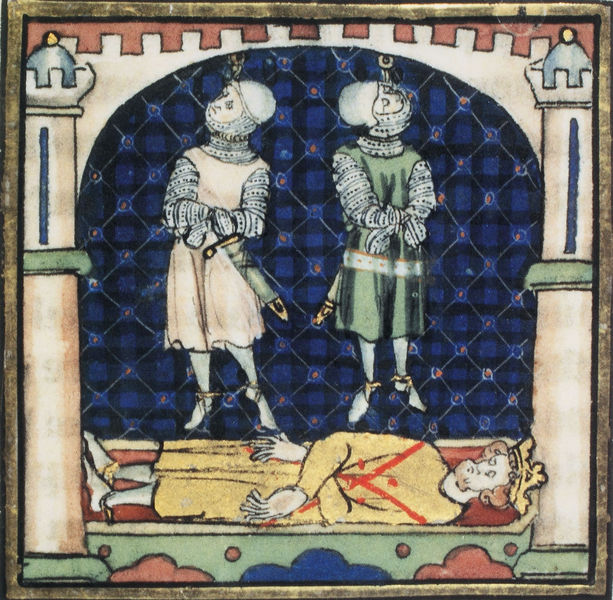
Titel: Berliner Alexanderroman
Institution: Berlin, Preußischer Kulturbesitz, Kupferstichkabinett
Schlagwörter: blau, mann, weiß, grün, bunt, fenster, männer, säule, säulen, rot, muster, tot, stehend, krone, rund, turm, liegen, bogen, könig, liegend, zinnen, hängen, burg, bla, kreuz, türme, schwert, helm, ritter, rüstung, sarg, hängend, viereckig, galgen, erhängt, bogen gold, rußfessel